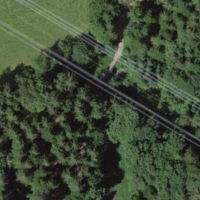
EUNIS habitat code: 44
Species observed at this site:
Stellaria graminea